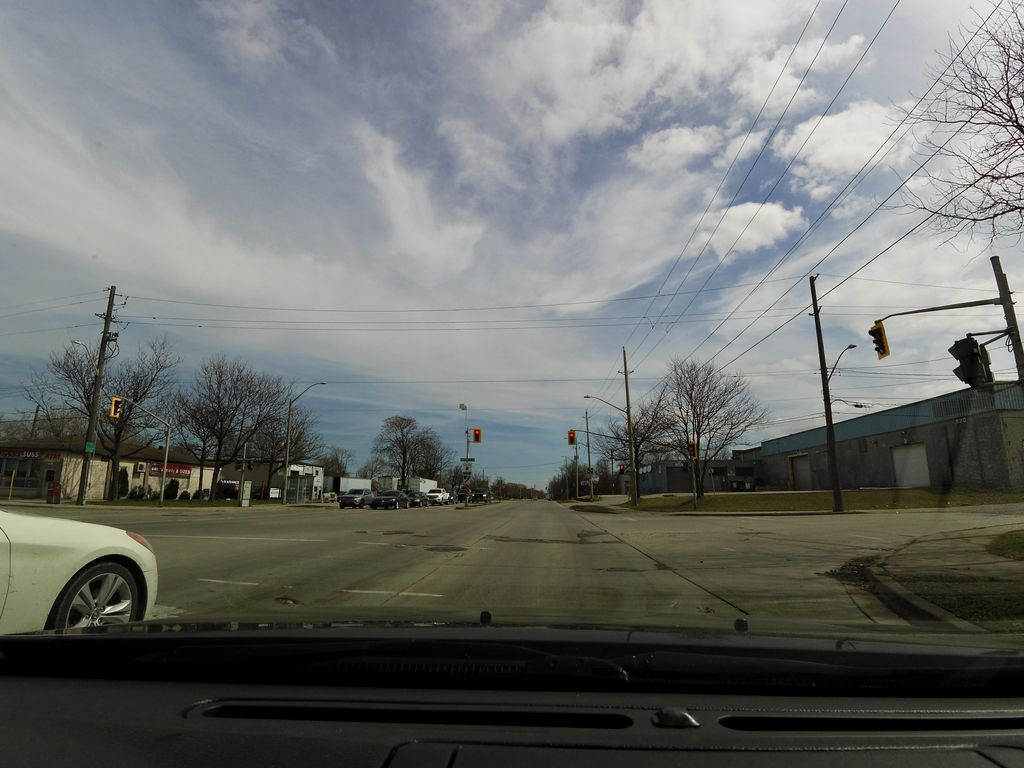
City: hamilton